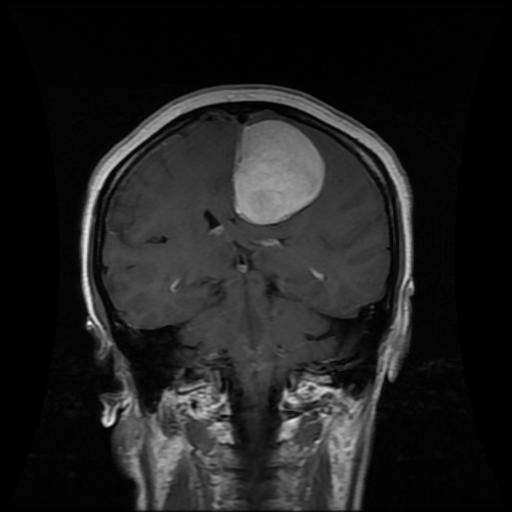
Label: meningioma